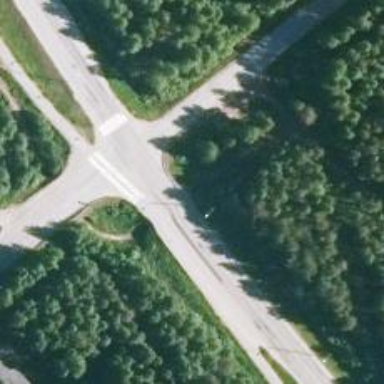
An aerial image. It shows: Cycleway designed for Nordic skiing.